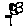
Label: flower